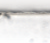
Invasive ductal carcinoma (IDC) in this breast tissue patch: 0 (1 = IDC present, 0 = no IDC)